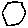
Label: hexagon